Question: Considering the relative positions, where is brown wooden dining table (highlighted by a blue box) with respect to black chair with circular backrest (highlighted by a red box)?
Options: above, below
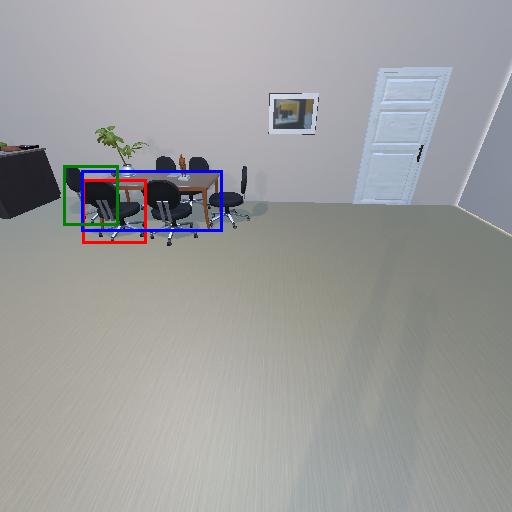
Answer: above